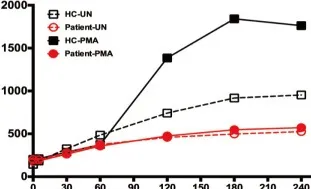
Expulsion of NETs from neutrophils. (A) Fluorescence generated by neutrophils from patient 1 and healthy controls at each time-point following incubation in the presence or absence of PMA stimulation.
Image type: pathology (immunostaining)